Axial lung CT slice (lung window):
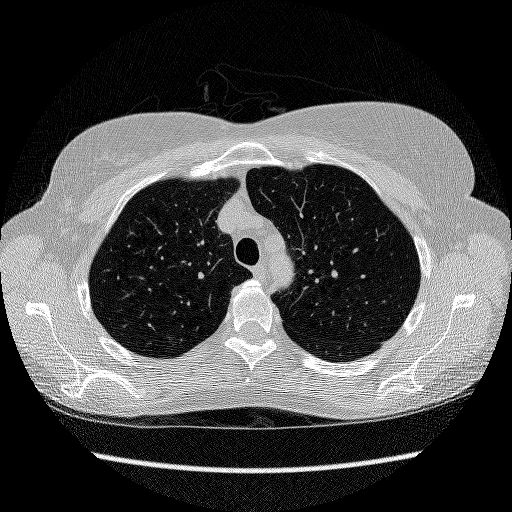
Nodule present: no